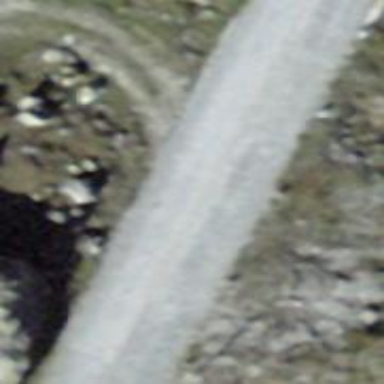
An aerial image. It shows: Secondary road with sett surface.